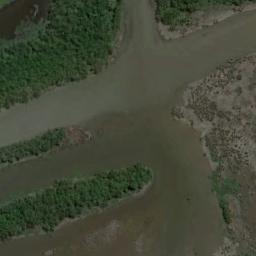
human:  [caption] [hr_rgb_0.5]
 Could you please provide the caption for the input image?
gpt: Many waters of different sizes are surrounded by wetlands .

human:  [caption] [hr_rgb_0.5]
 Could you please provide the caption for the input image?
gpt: The wetland consists of bare land and green plants .

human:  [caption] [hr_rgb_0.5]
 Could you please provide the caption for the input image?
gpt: Half of this wetland is bare rock and the other half is covered by vegetation .

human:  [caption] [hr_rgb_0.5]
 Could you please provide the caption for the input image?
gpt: There are a few brown bare lands in the river in a wetland with sparse green plants on the bare lands .

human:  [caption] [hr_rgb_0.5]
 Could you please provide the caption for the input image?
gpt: There are many green trees beside the rivers on the wetland .